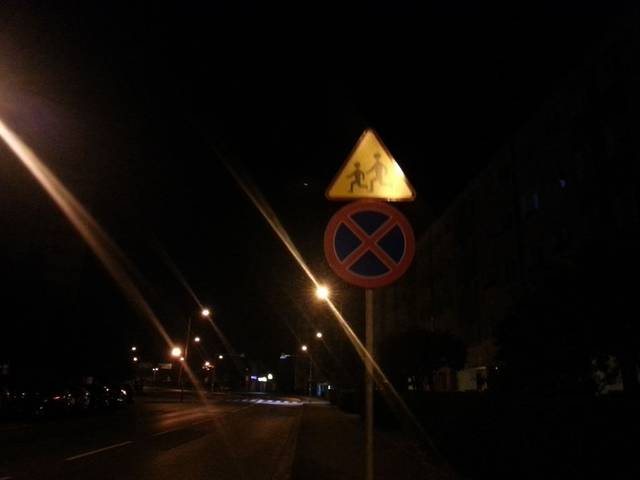
Region: Germany
Coordinates: 50.912, 15.749